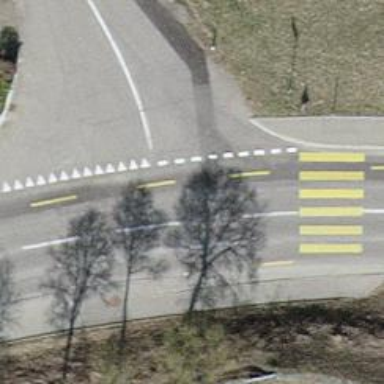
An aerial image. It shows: Road with "give way" sign.